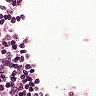
Metastatic tissue present: no